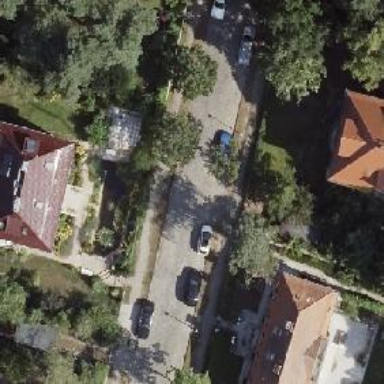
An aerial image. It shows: Residential road.